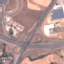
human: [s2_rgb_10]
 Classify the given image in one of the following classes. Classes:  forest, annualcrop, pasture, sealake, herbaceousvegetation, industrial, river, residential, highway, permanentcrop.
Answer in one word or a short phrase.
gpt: Highway